Fundus camera: zeiss
Shooting center: fovea
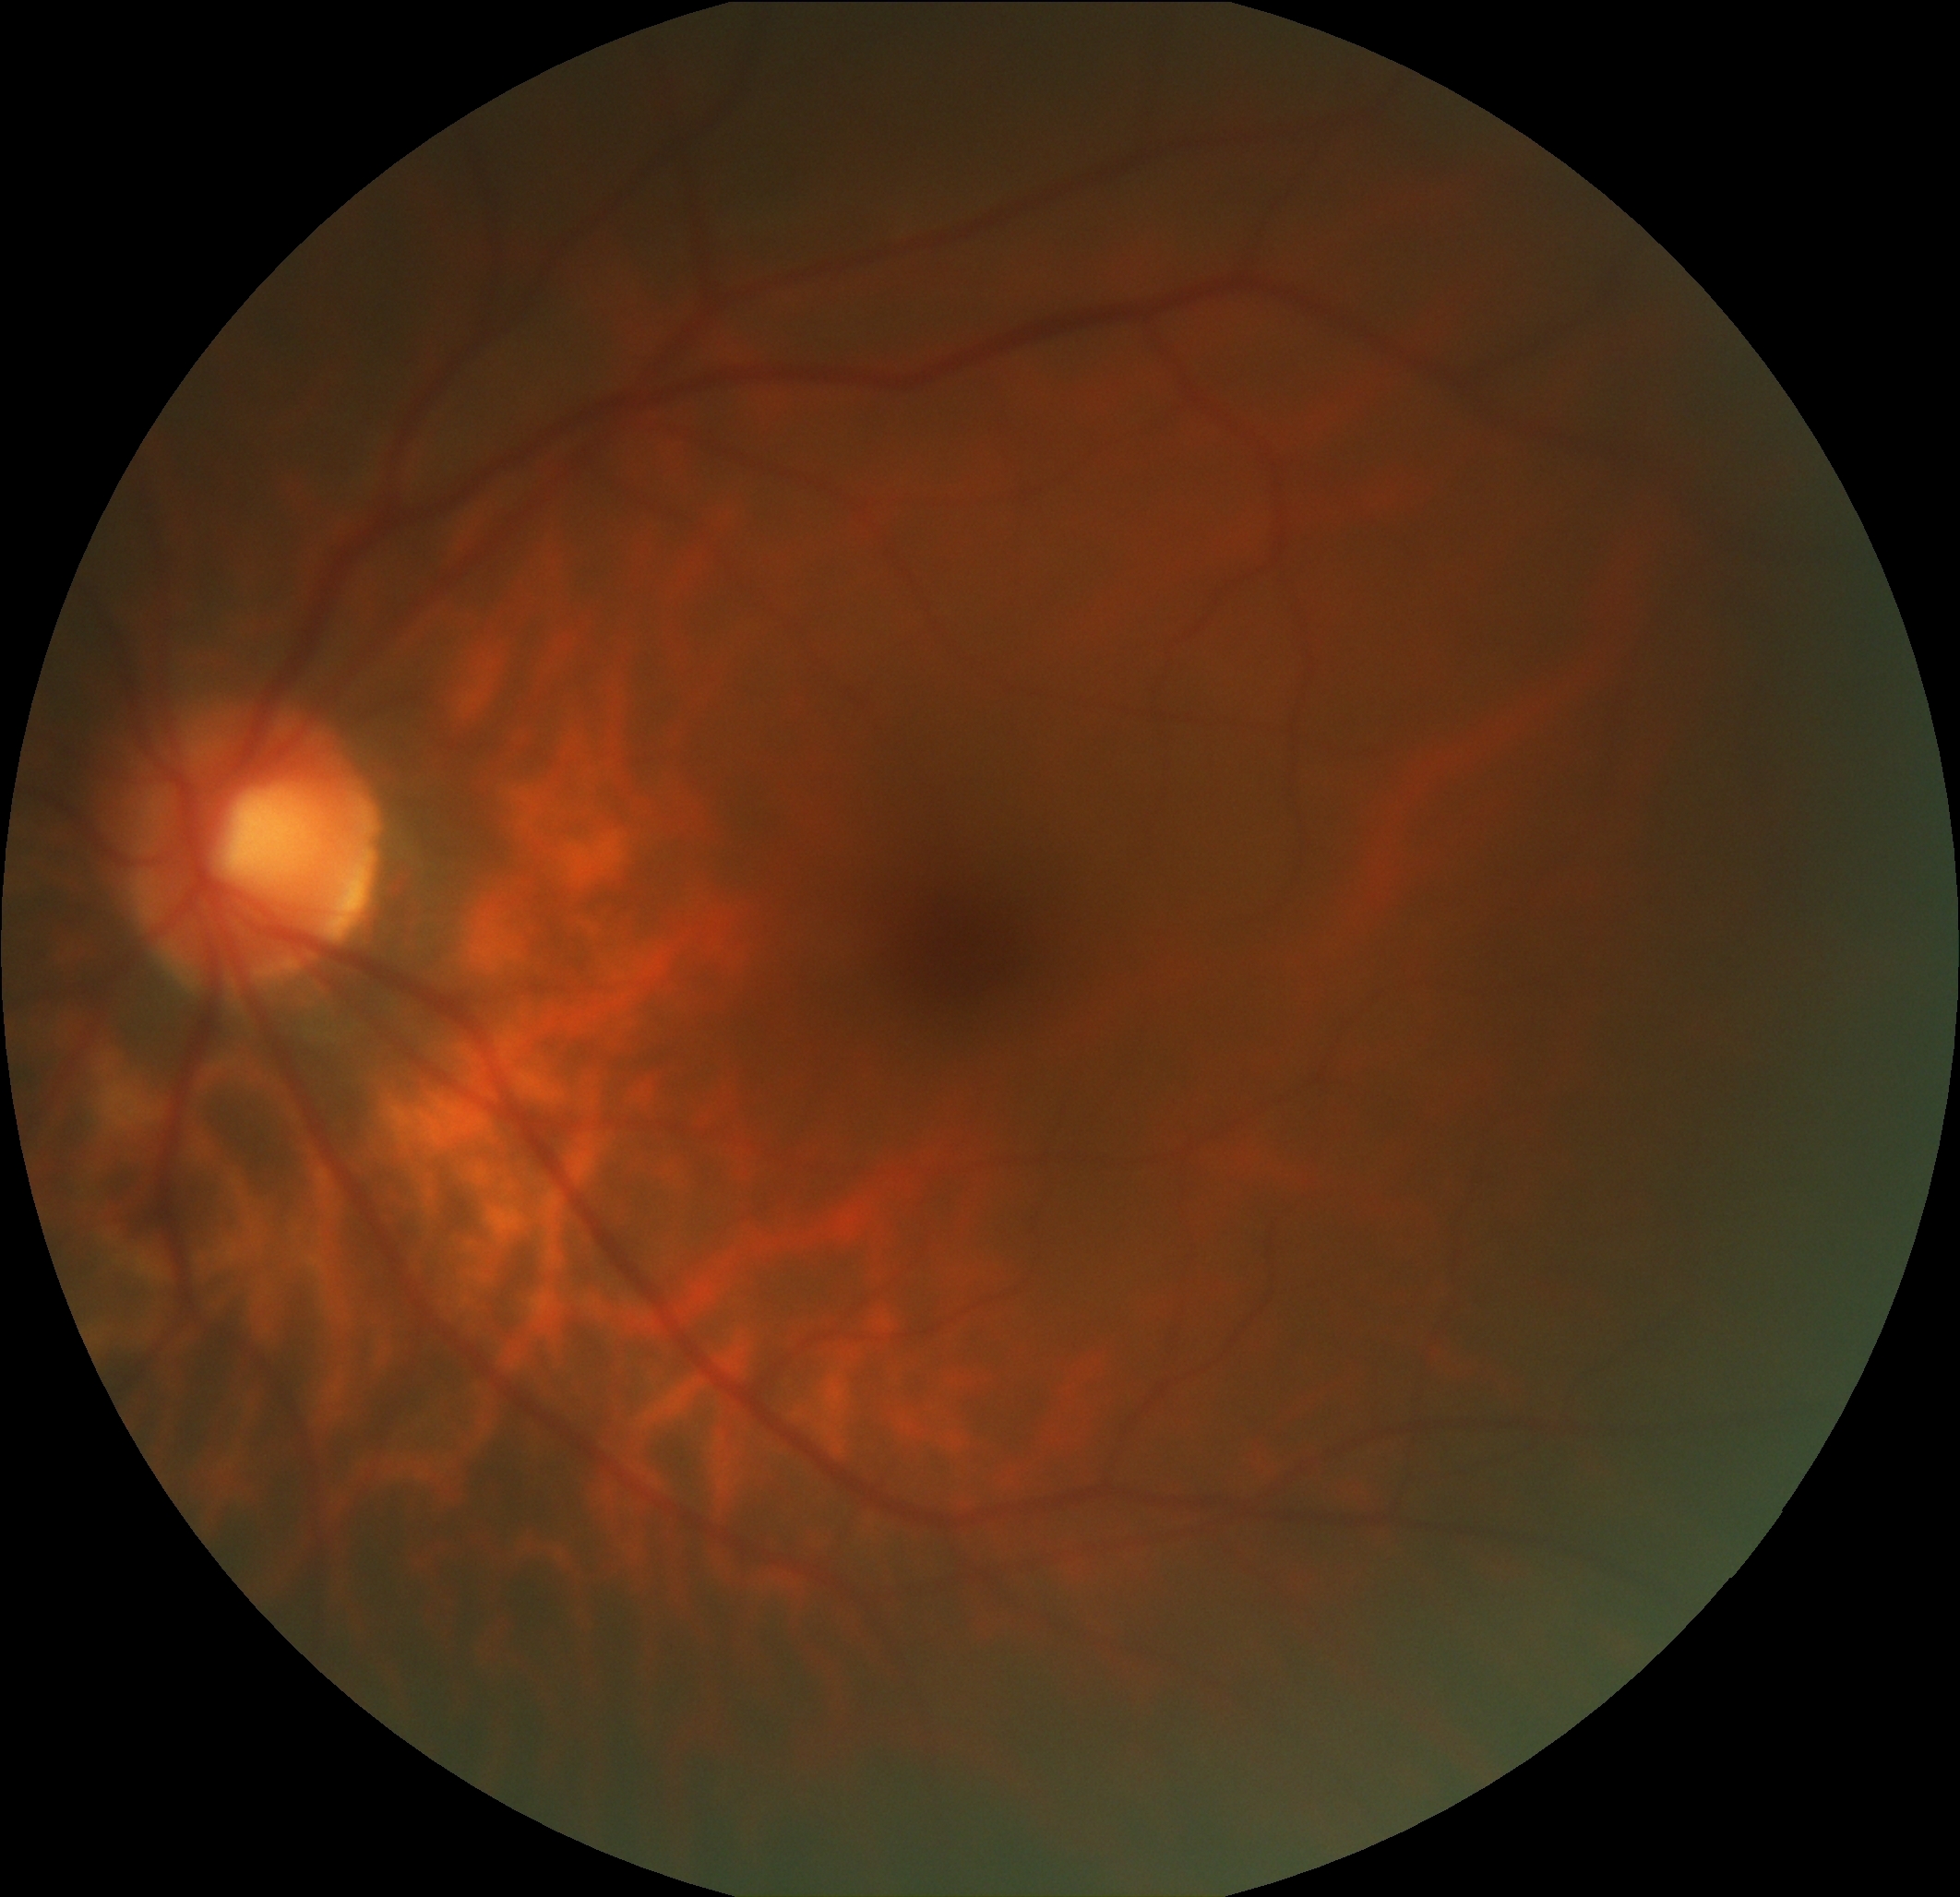
Pathologic myopia: no
Patchy retinal atrophy: present
Retinal detachment: absent